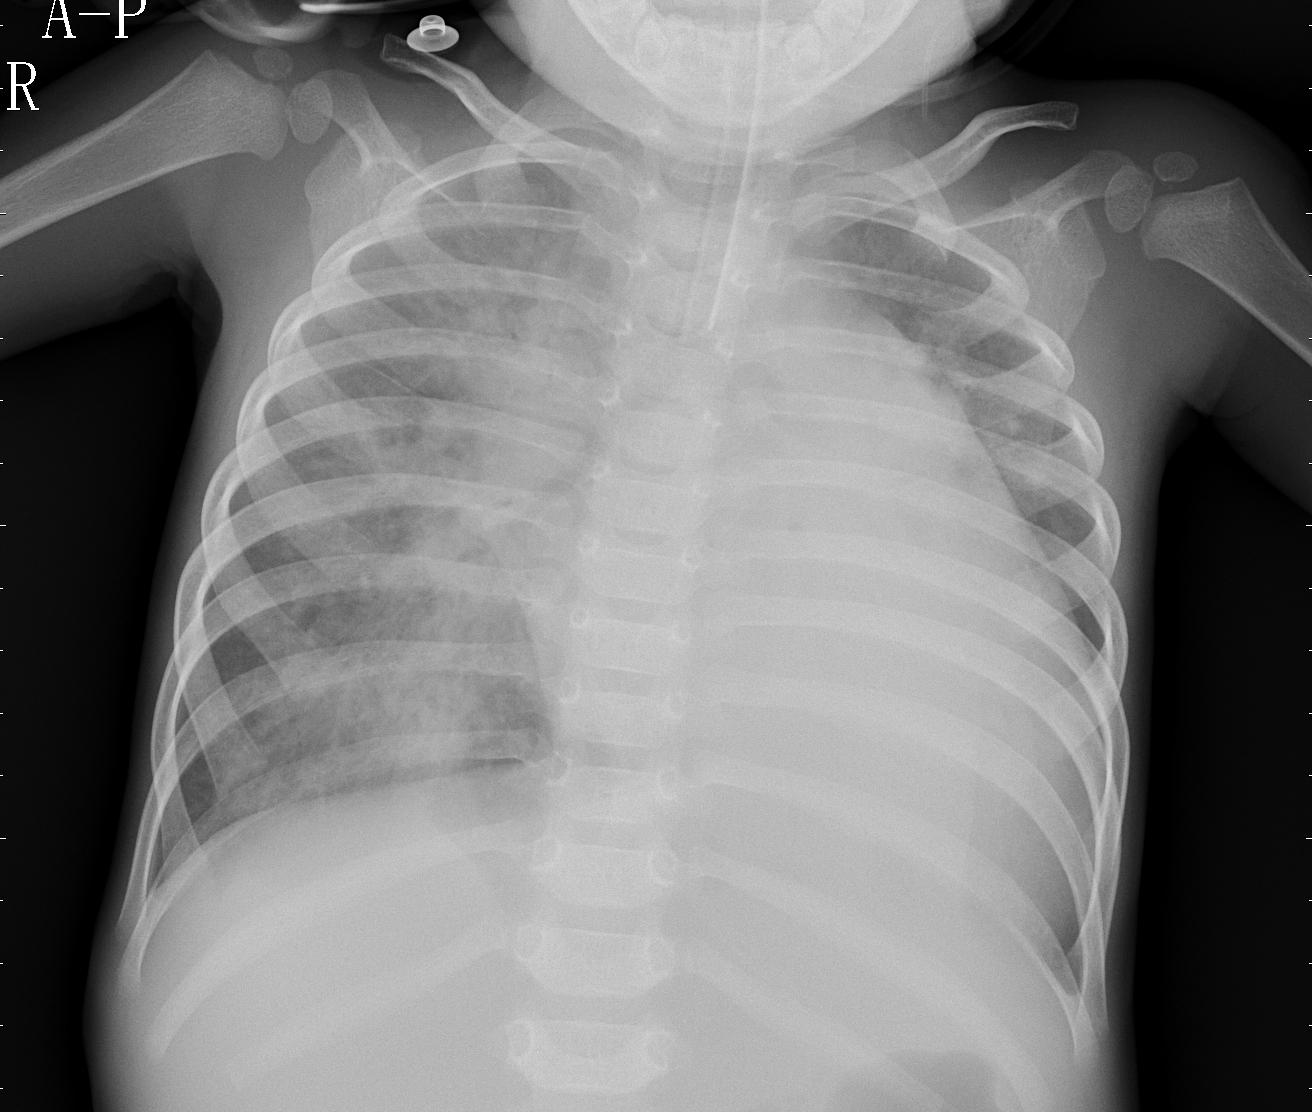
Diagnosis: PNEUMONIA